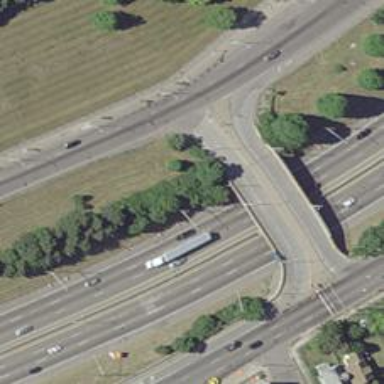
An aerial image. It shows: Secondary link road crossing over bridge.